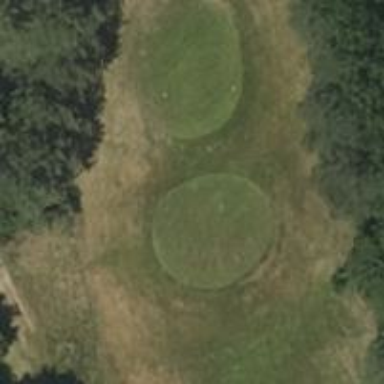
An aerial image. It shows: Golf tee.